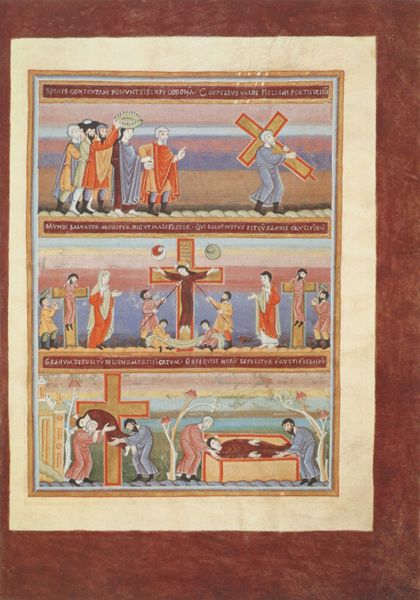
Titel: Codex aureus epternacensis
Institution: Nürnberg, Germanisches Nationalmuseum
Schlagwörter: blau, bäume, frauen, menschen, hintergrund, männer, rot, geschichte, tod, bild, buch, kreuz, stich, seite, buchseite, heiligenschein, kreuze, sarg, christus, grab, jesus, jesus christus, kreuzabnahme, kreuzigung, speer, jünger, maria, dornenkrone, grablegung, kreuzgang, ottonisch, buchillustration, sequenz, golgatha, bilderserie, golgata, dreifarben